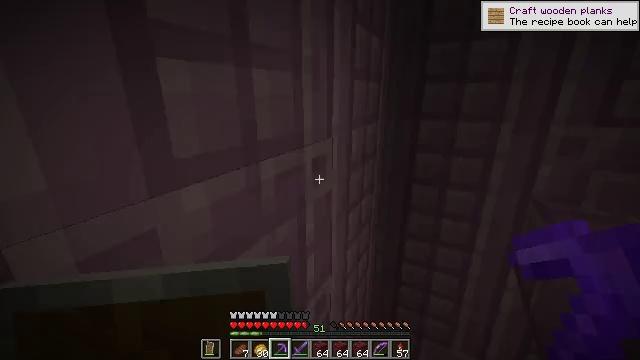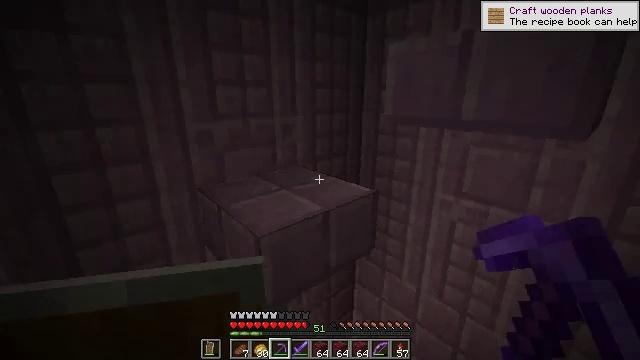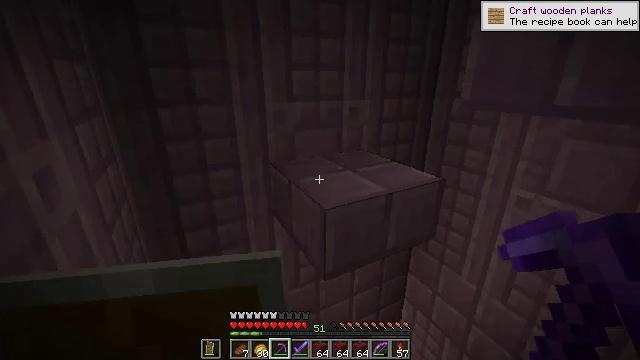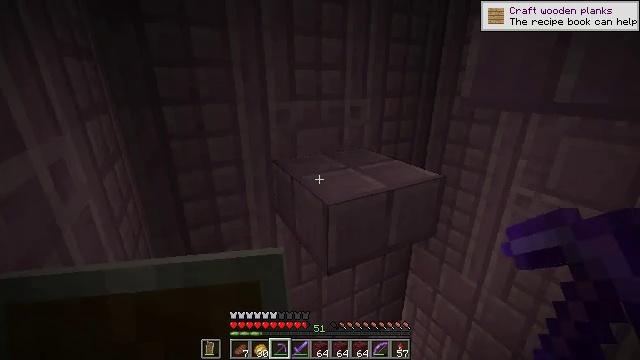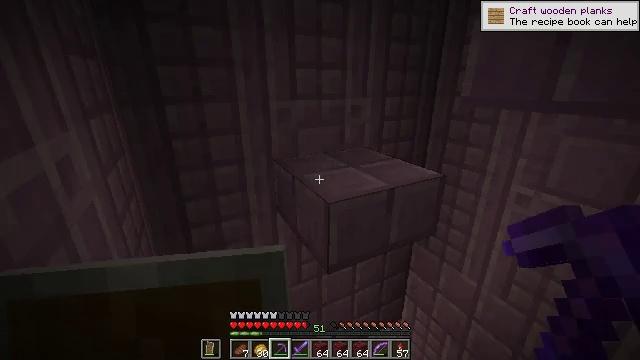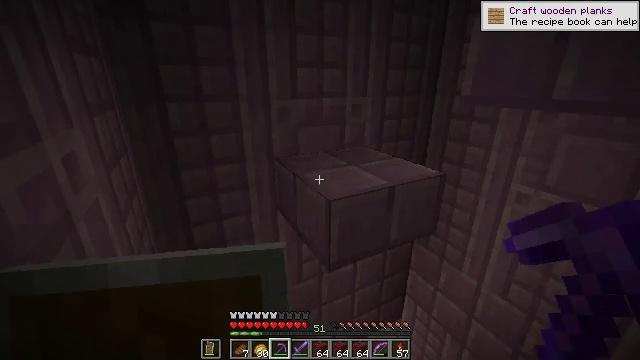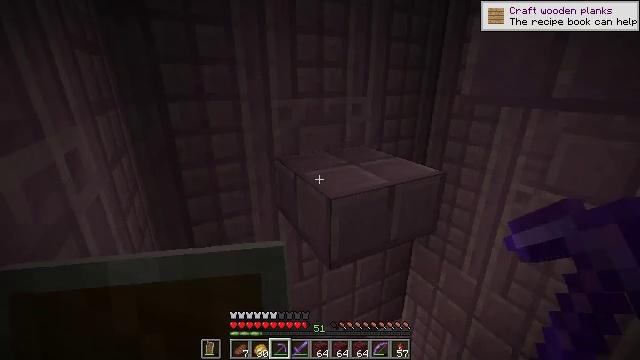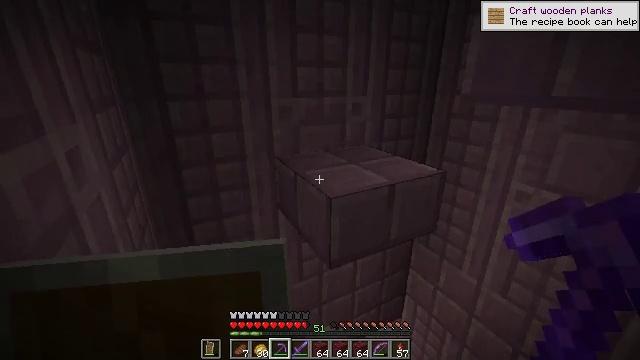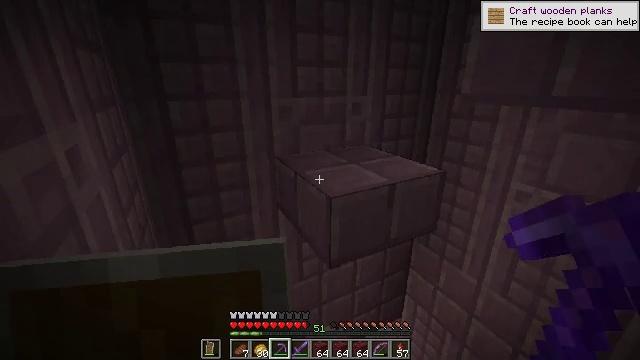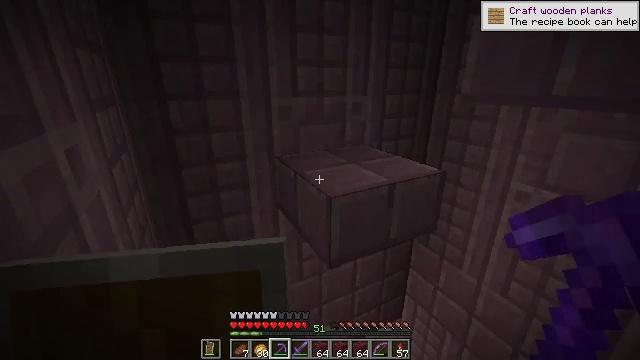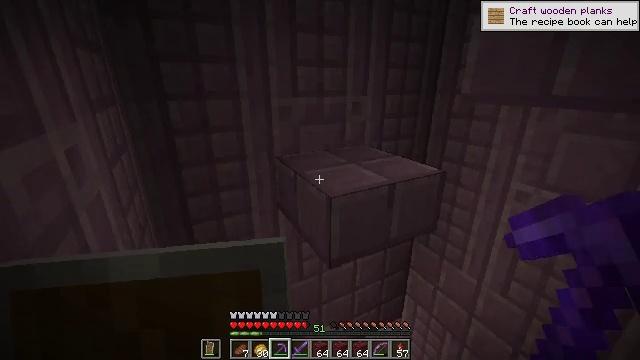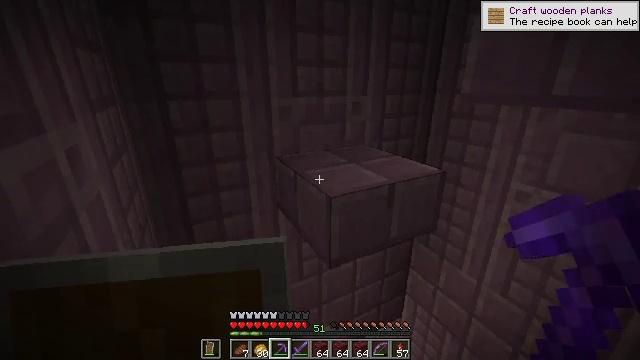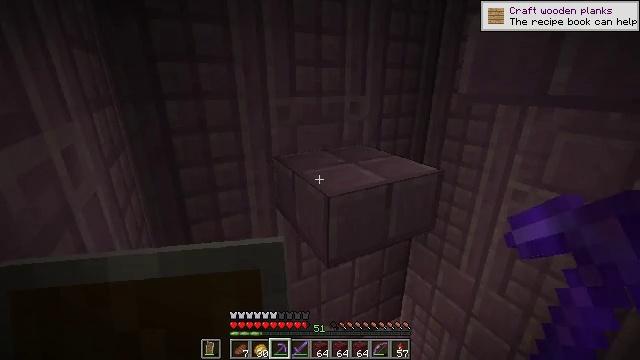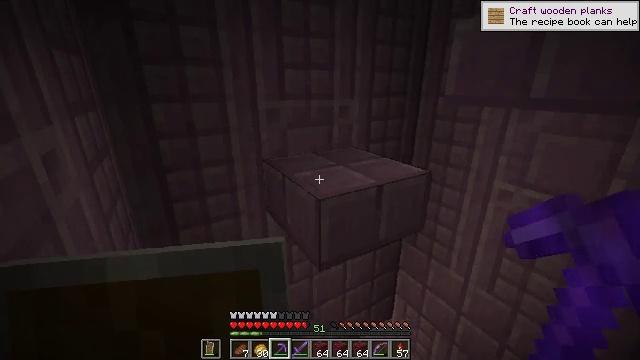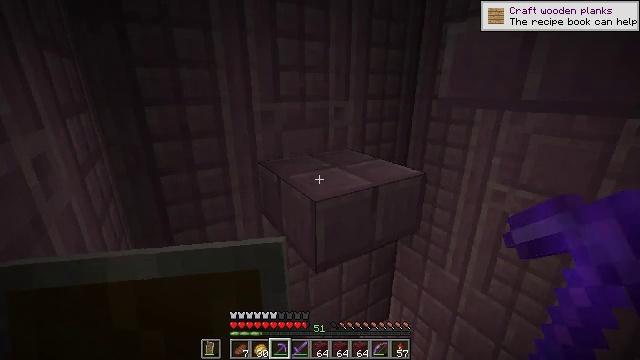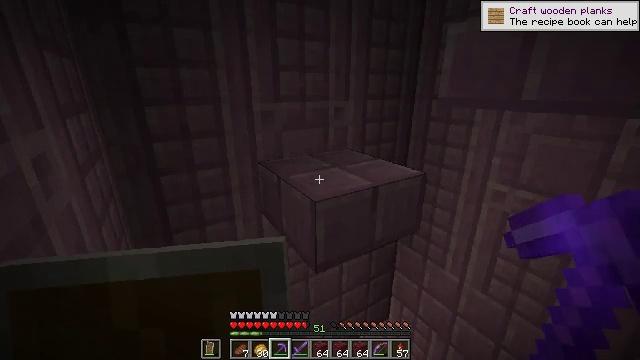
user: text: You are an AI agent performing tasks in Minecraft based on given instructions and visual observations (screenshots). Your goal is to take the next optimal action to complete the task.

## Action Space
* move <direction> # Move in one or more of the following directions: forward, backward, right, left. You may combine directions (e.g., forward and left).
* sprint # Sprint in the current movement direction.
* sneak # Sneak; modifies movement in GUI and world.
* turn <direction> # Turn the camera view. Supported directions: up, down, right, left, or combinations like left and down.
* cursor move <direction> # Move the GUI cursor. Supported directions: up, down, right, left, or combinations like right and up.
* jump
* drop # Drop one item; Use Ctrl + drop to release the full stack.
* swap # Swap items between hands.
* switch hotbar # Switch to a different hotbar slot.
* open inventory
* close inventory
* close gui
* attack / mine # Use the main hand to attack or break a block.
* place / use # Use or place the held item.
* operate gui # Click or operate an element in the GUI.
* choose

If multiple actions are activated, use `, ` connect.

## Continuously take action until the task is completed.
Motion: motion action
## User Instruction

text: Retrieve the purpur slab for building.
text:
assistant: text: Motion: move left
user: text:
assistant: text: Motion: turn left and down
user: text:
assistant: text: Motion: no_op
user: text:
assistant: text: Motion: no_op
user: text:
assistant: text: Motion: no_op
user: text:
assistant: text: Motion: no_op
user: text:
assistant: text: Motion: no_op
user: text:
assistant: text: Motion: no_op
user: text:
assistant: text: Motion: no_op
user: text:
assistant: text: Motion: no_op
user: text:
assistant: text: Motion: no_op
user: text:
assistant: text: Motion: no_op
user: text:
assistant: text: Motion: turn right
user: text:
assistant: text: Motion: turn right
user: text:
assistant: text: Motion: no_op
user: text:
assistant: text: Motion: no_op
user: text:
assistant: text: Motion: no_op
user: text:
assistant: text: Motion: no_op
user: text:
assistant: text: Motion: no_op
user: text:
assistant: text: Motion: no_op
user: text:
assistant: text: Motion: no_op
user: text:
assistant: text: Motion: no_op
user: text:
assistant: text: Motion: no_op
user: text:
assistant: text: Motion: no_op
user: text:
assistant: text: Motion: no_op
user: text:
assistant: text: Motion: move forward
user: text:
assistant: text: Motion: move forward, jump
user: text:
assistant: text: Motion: move forward, jump
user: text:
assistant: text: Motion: move forward, jump
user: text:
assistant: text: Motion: move forward, jump